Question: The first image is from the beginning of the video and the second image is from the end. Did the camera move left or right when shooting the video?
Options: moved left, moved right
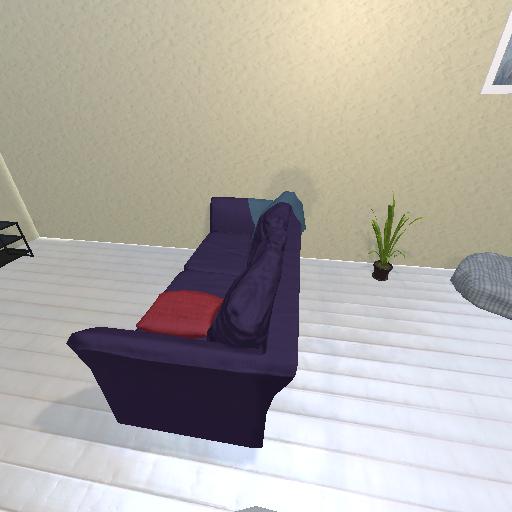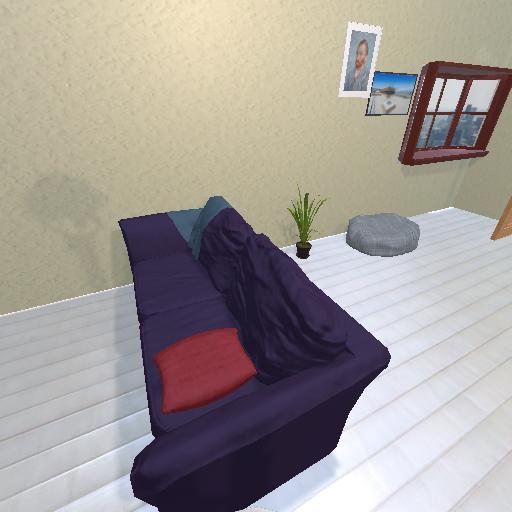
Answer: moved left